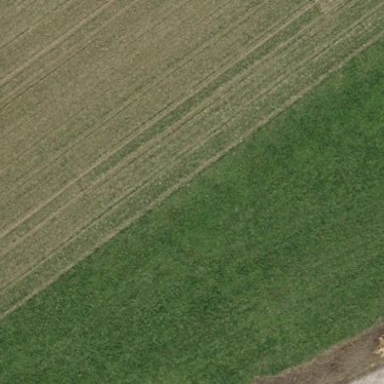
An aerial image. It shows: Beautiful meadow.